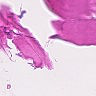
Metastatic tissue present: no